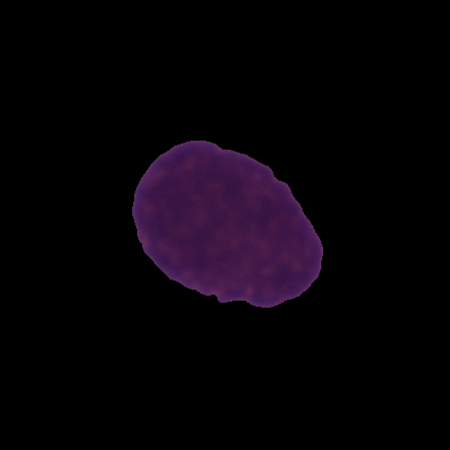
Label: healthy